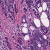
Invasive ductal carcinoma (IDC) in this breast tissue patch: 1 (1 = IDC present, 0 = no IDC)